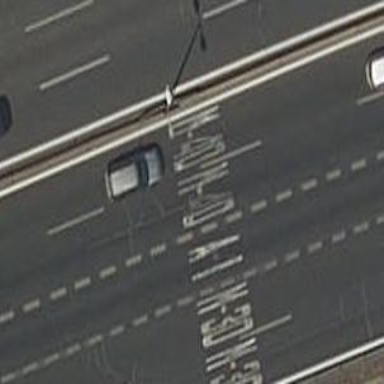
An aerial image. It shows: Tunnel on the motorway.